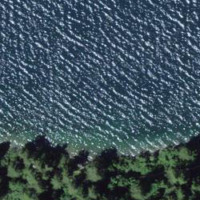
EUNIS habitat code: 14
Species observed at this site:
Stellaria nemorum
Achillea macrophylla